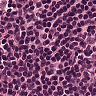
Metastatic tissue present: no